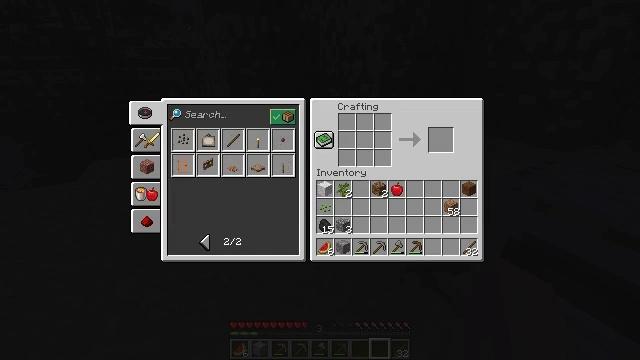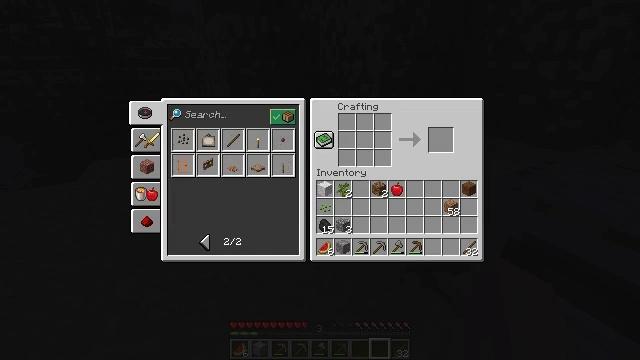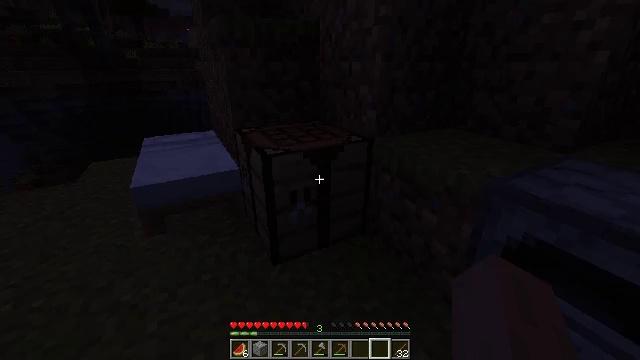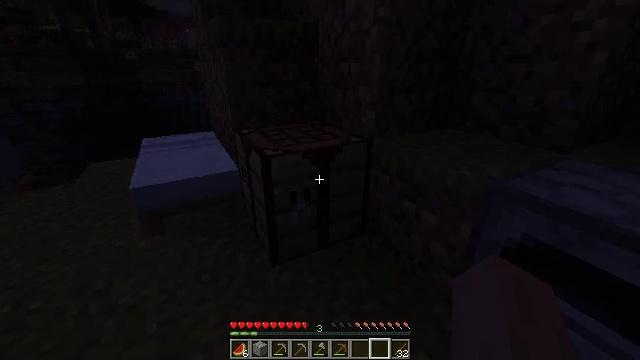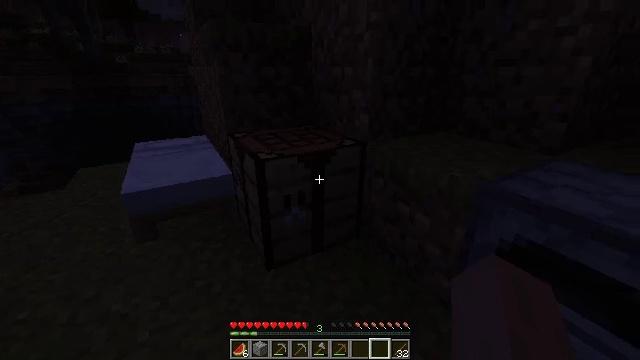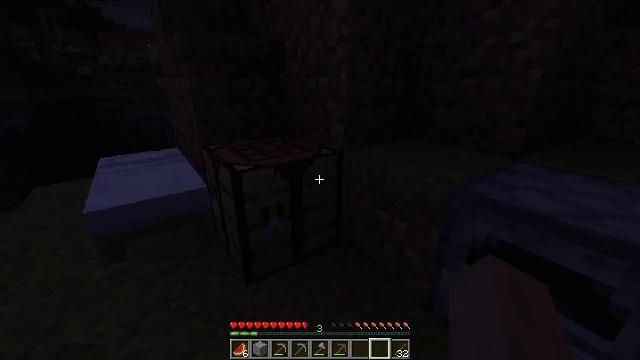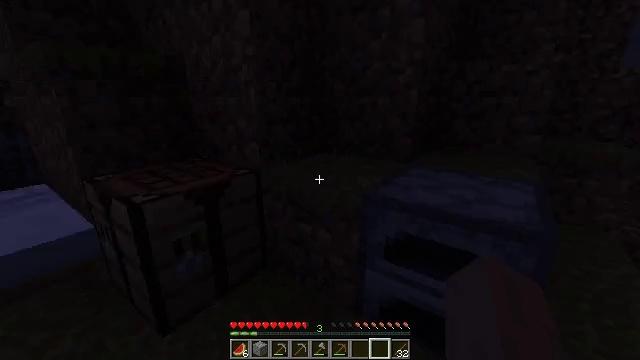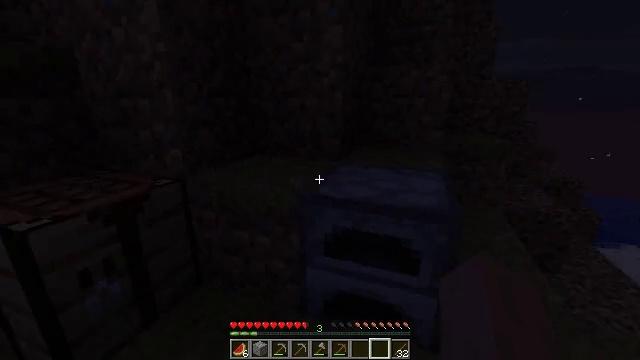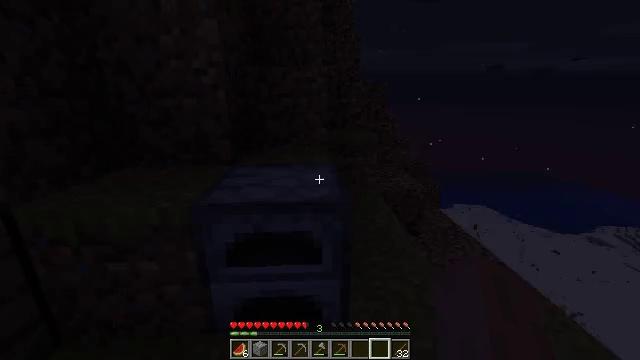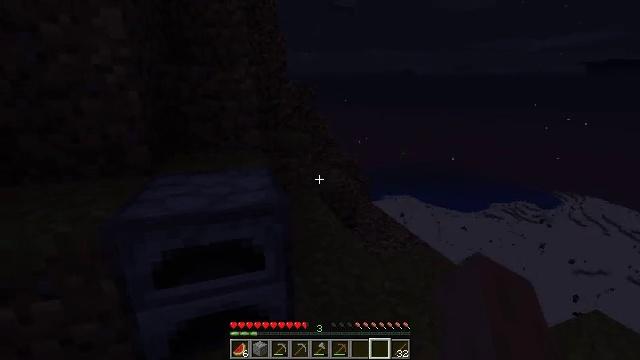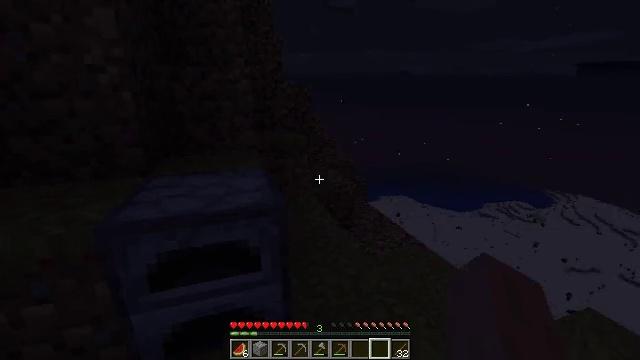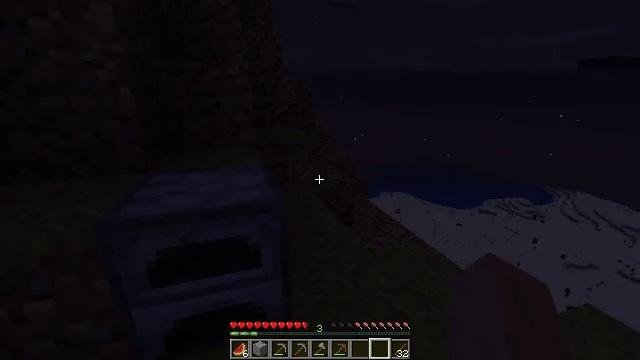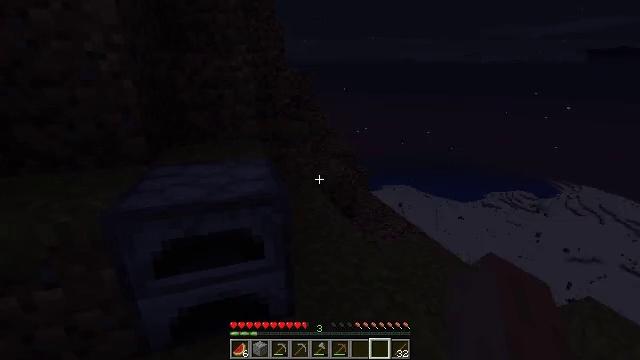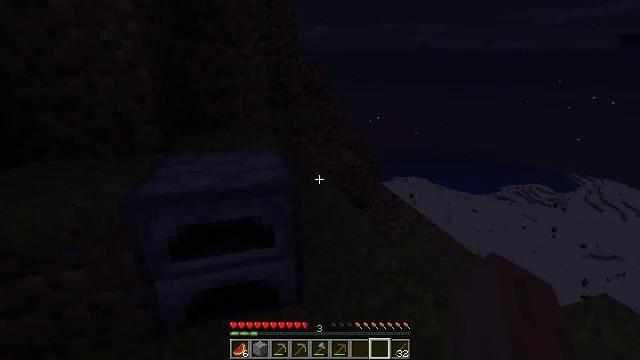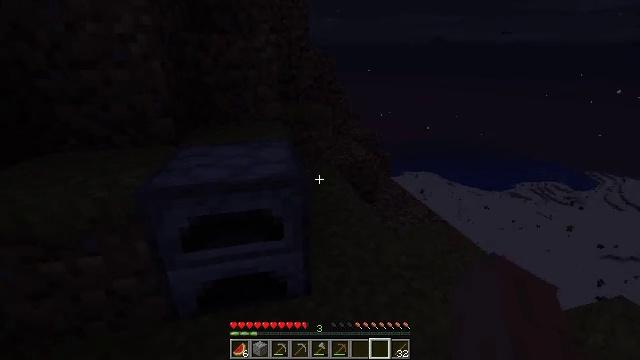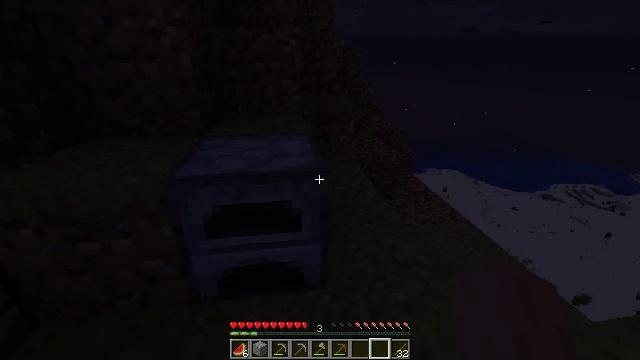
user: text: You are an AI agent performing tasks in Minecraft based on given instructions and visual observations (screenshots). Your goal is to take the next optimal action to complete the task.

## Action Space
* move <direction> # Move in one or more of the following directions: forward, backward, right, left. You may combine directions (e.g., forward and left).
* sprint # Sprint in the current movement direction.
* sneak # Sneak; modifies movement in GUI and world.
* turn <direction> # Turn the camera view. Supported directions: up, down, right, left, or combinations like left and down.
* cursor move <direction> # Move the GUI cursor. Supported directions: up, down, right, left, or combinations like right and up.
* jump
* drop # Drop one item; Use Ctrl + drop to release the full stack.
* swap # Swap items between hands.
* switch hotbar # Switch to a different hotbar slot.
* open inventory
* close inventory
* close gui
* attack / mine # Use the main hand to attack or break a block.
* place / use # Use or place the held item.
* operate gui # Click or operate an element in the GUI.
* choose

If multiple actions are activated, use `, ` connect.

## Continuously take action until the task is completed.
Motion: motion action
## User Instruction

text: craft item air
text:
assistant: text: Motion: no_op
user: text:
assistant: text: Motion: no_op
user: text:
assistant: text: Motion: close gui
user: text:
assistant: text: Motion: turn right
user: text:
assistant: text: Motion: turn right and up
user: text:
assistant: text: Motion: turn right and up
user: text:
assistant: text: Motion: turn right
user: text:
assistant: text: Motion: turn right
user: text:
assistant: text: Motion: turn right
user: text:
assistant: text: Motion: no_op
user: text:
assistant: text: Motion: no_op
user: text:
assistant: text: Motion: turn down
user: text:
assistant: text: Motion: turn left and down
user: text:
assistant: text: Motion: turn left and down, use / place
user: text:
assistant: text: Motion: turn left and down, use / place
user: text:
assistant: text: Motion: turn left
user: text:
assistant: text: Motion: turn left
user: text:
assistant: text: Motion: no_op
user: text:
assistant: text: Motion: no_op
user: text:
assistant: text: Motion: no_op
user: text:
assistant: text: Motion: use / place
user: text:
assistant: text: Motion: use / place
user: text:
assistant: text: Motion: use / place
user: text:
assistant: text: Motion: no_op
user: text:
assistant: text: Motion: no_op
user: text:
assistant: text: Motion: open gui
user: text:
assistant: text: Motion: no_op
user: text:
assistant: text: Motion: no_op
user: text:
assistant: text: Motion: no_op
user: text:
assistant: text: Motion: no_op